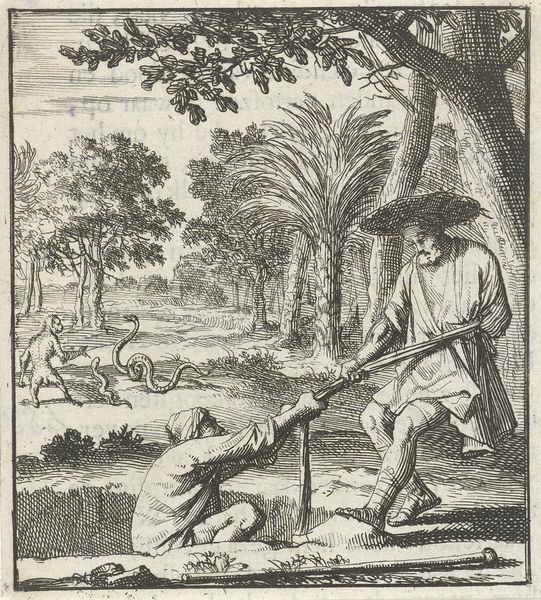
Titel: Reiziger redt een man uit een kuil
Künstler: Jan Luyken
Standort: Amsterdam
Institution: Rijksmuseum
Schlagwörter: baum, blätter, himmel, mann, bäume, landschaft, menschen, hut, männer, skizze, zeichnung, tier, tiere, tuch, weg, gewand, stock, affe, italien, süden, zwei, stab, ziehen, grube, lehnen, wild, palme, sandalen, knie, exotik, exotisch, paradies, seil, druck, schraffur, loch, radierung, stich, schlange, bleistift, china, sandale, hilfe, schlangen, urwald, palmen, wildnis, kupferstich, falle, rettung, aufhelfen, schöang, sünd